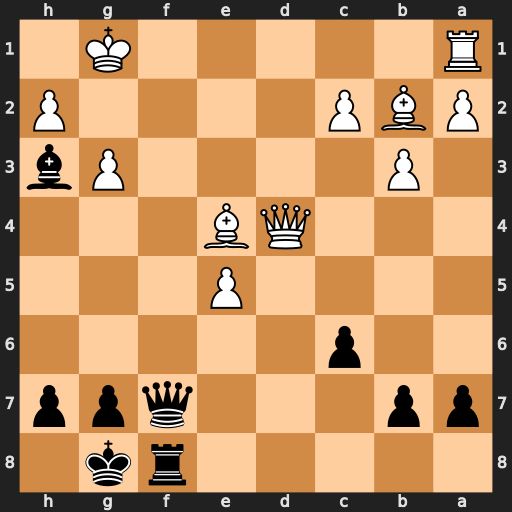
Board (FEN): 5rk1/pp3qpp/2p5/4P3/3QB3/1P4Pb/PBP4P/R5K1
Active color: b
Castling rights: -
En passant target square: -
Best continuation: Qf1+ Rxf1 Rxf1#